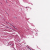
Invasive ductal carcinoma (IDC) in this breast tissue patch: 0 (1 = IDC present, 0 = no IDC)